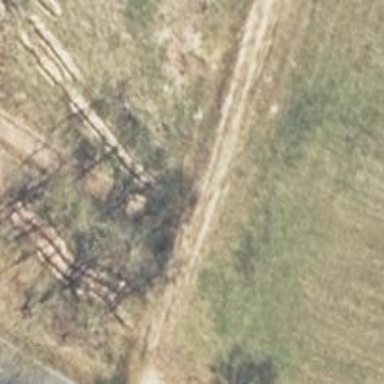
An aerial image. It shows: Track road with grade3 tracktype.